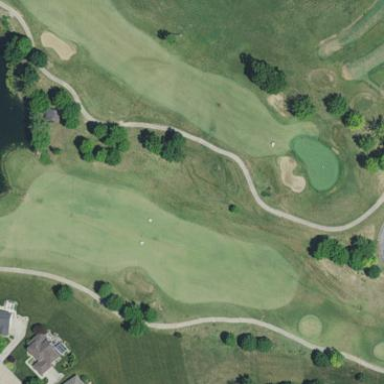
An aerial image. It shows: Grassy area designated as golf fairway.